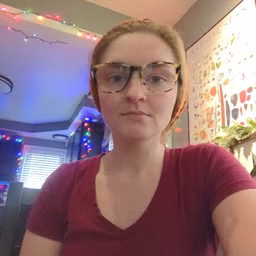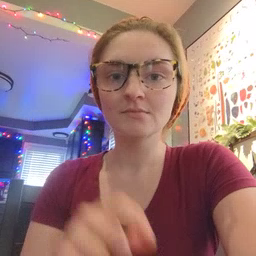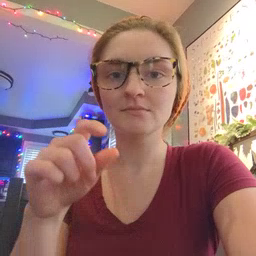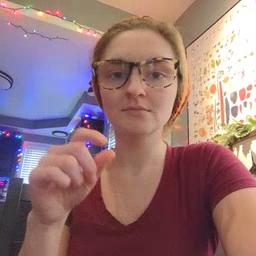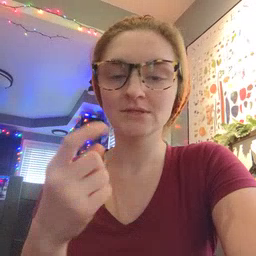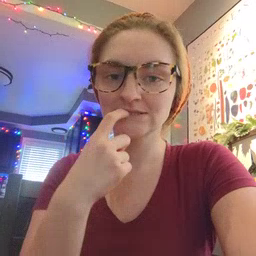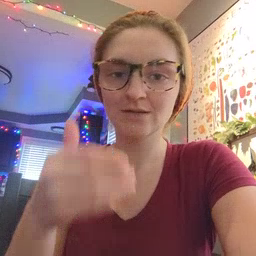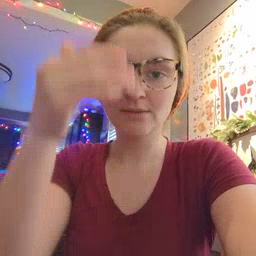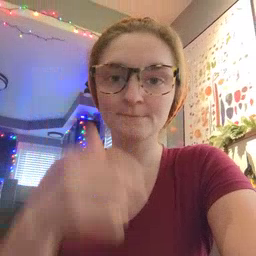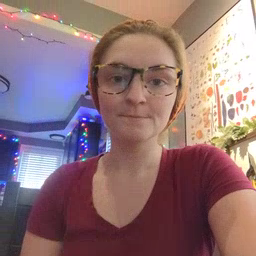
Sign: glasswindow